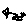
Label: star